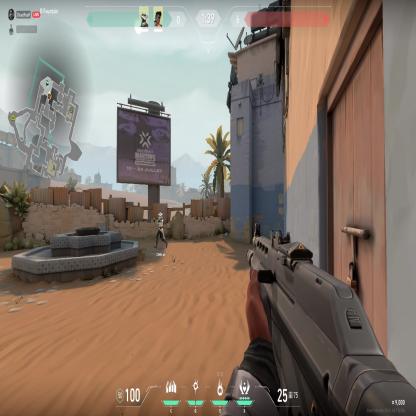
Label: teammate